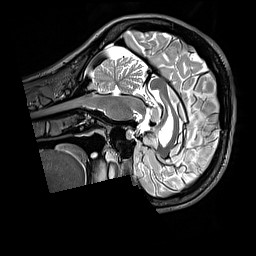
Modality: T2w
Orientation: sagittal
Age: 21
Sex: female
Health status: healthy
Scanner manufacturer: siemens
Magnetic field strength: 3 T
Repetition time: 3.2 s
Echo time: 0.568 s